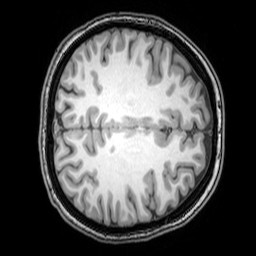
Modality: T1w
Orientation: axial
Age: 22
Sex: female
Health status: healthy
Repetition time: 0.081 s
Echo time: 0.037 s